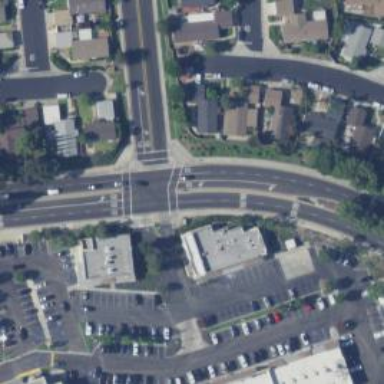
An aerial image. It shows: Solid stop line on the road.